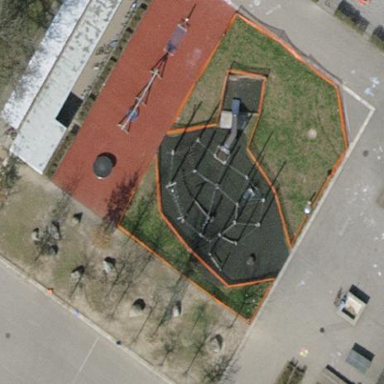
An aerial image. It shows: Playground area for leisure land.